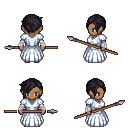
a pixel art fantasy rpg character, female body template, human, dark skin, underdress, white pants, raven pixie cut hairstyle, white cloth bandages, white slippers, spear, four views (front, back, left, right), 2x2 character sprite sheet, small pixel art, hard edges, no anti-aliasing